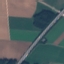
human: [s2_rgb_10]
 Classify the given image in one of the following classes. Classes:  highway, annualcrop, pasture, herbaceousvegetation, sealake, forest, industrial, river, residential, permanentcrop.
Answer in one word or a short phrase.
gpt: Highway